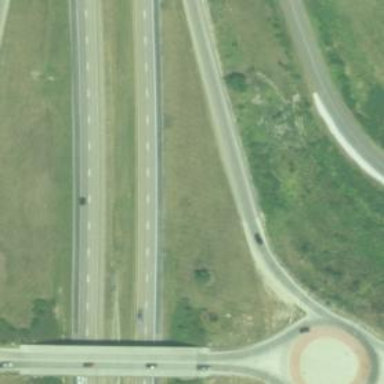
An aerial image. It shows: Trunk link highway.